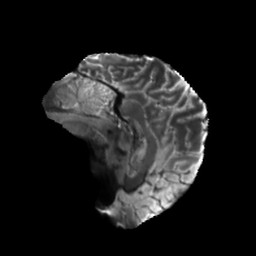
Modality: T2w
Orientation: sagittal
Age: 30
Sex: male
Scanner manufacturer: siemens
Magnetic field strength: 6.98 T
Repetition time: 7.776 s
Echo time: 0.076 s